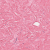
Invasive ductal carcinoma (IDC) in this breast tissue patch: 0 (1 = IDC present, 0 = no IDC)